Aerial crown-view tile of a tropical tree (Barro Colorado Island, Panama), acquired 20250512:
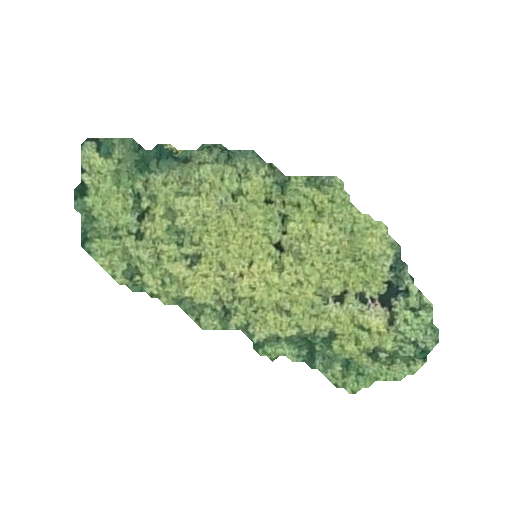
Species: Apeiba tibourbou
GBIF accepted scientific name: Apeiba tibourbou
Crown area: 82.457 m²